Field crop: maize
Growth stage: 2
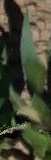
Species: maize